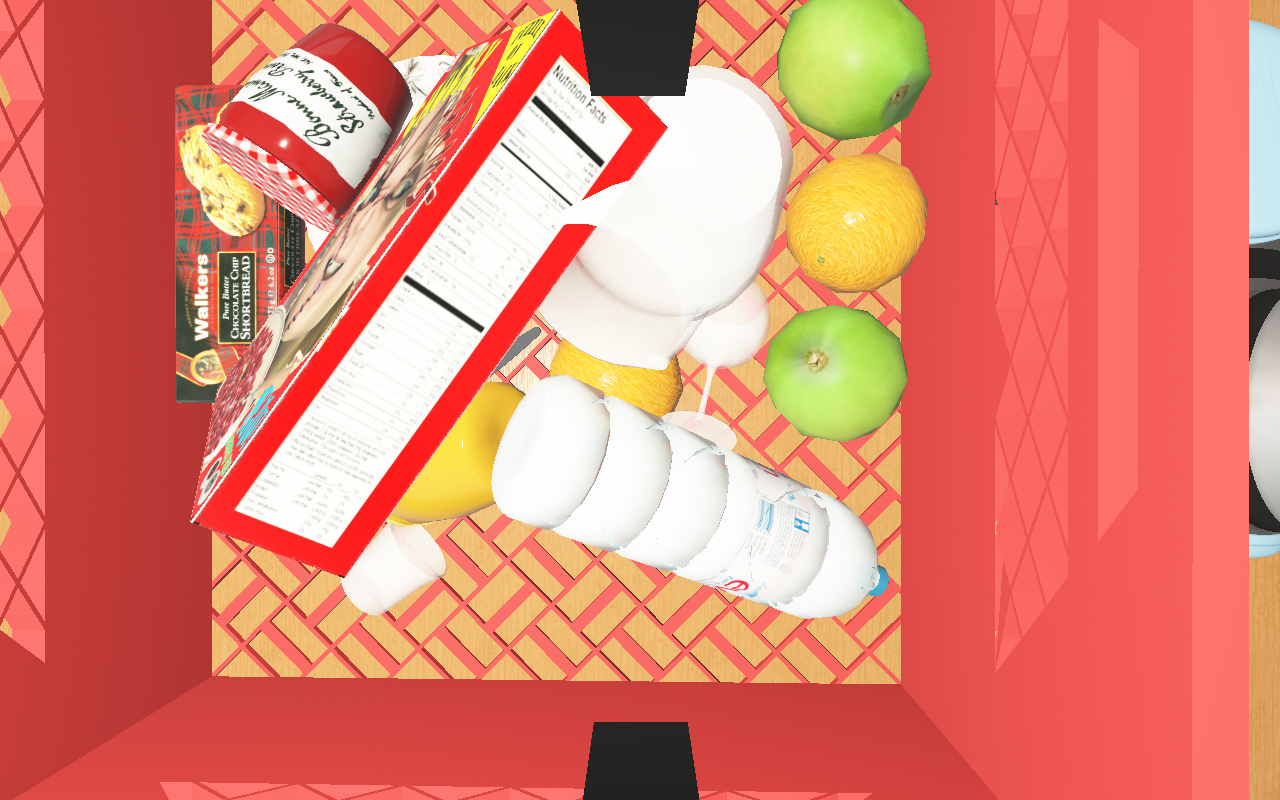
Objects in the scene:
carafe
water bottle
apple
apple
orange
glass
cereal box
cereal box